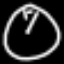
Label: clock